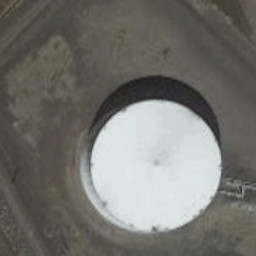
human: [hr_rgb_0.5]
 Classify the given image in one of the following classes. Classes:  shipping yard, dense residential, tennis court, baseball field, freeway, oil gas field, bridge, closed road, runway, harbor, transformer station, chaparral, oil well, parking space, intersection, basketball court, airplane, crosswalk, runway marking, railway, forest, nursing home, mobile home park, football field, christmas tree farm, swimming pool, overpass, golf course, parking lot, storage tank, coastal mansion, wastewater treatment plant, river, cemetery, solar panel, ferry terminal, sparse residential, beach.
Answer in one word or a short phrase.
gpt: storage tank